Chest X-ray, PA view. Patient: 23 years old, sex F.
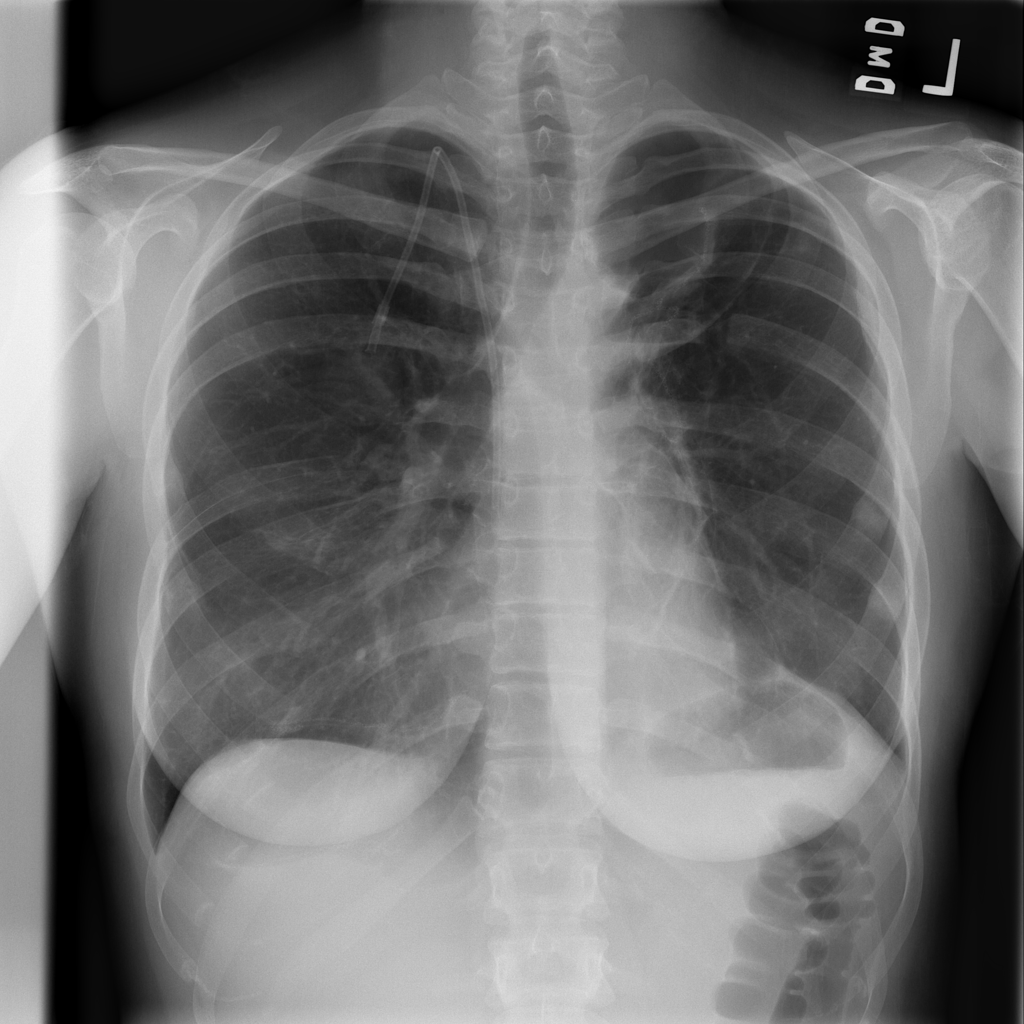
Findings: No Finding